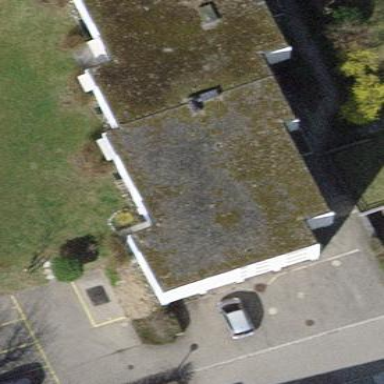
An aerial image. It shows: Flat-roofed apartment building.